Field crop: tomato
Growth stage: 1
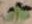
Species: solanum